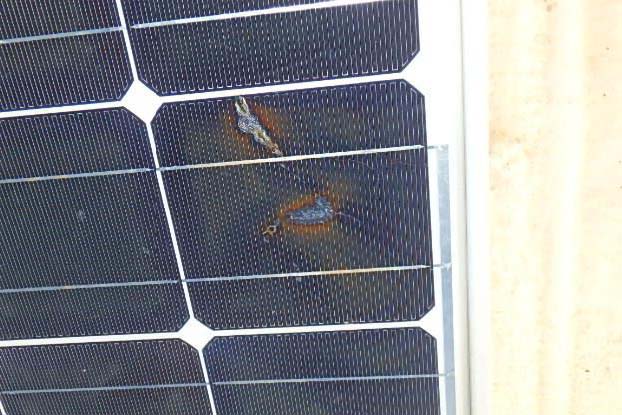
Label: Electrical-damage